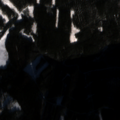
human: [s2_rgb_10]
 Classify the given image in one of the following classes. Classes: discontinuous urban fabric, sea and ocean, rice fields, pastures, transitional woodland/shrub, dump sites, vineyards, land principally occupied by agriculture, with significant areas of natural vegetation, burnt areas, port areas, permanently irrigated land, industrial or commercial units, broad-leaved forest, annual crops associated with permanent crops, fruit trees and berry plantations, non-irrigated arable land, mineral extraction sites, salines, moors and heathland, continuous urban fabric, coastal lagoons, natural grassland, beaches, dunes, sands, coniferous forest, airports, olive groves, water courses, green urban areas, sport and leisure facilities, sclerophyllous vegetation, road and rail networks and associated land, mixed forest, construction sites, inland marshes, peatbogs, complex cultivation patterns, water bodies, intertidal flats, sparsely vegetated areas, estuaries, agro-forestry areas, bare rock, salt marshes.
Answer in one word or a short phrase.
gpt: coniferous forest